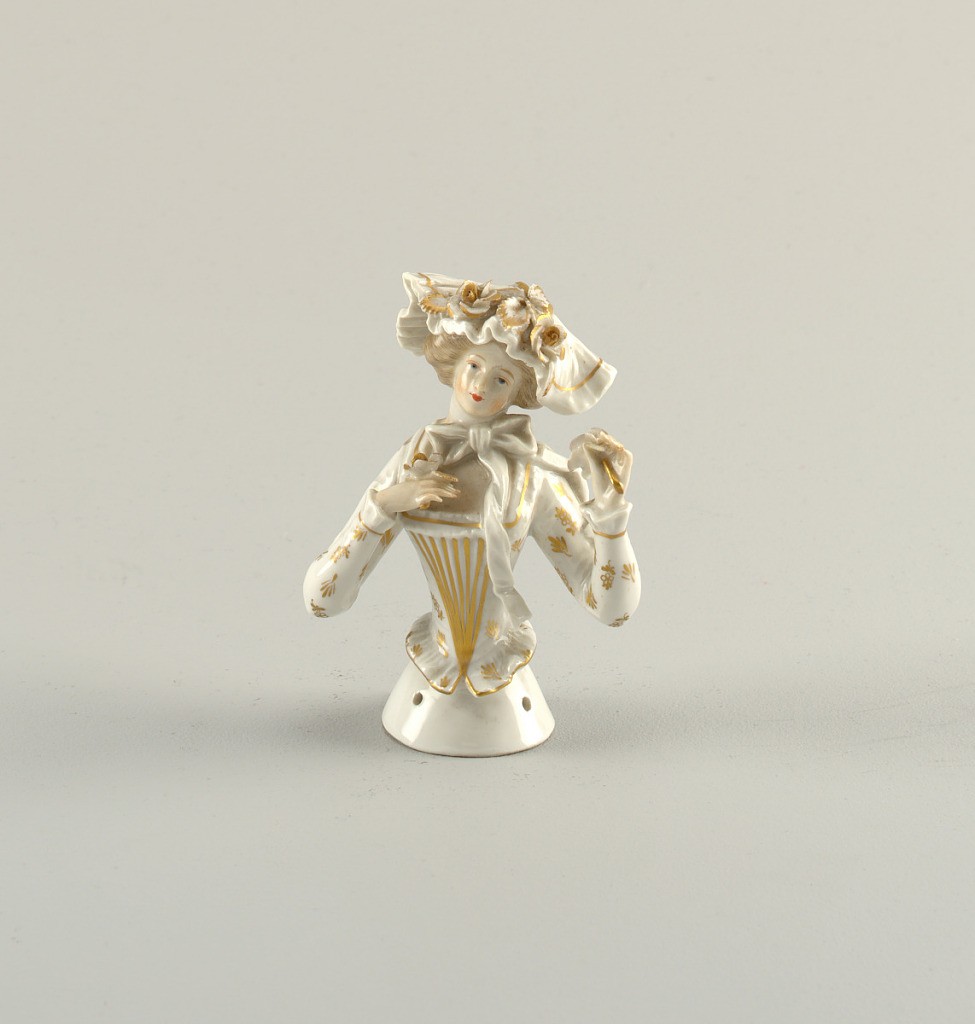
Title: Figure for a Pincushion (One of a Pair)
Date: late 19th century
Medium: hard paste porcelain, vitreous enamel, gold
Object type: figure
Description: Half figure intended to be made into a pin cushion, representing a woman shown to the waist with flange having three holes to which a skirt may be attached. The woman wears a tight fitting bodice with long sleeves, low square neck; ribbon scarf tied around neck; large hat (dress and hat are white with gilt trimming); a rose in each hand.